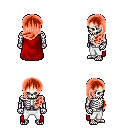
a pixel art fantasy rpg character, male body template, skeleton, red cape, white pants, red left-swept hairstyle, four views (front, back, left, right), 2x2 character sprite sheet, small pixel art, hard edges, no anti-aliasing